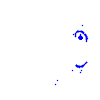
Particle: pion